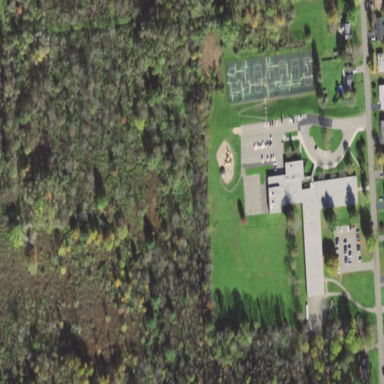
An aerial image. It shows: School.